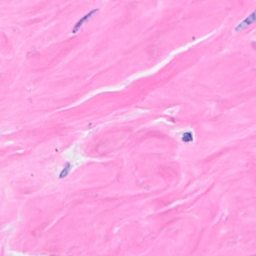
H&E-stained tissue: Breast